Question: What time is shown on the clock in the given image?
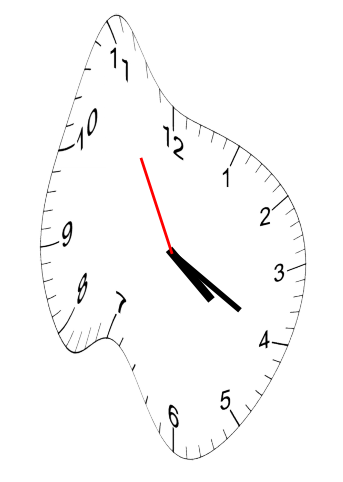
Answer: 04:19:55